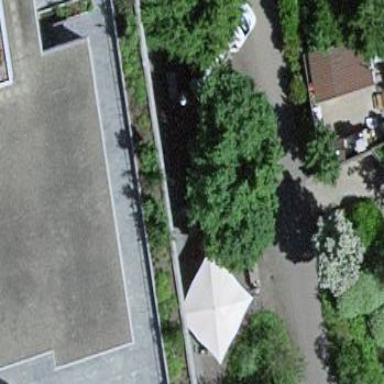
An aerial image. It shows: Outdoor seating area for leisure land.